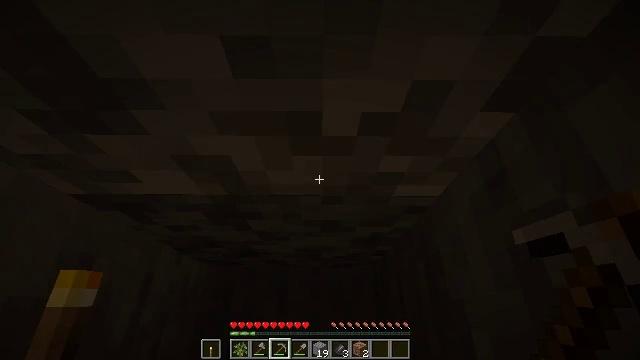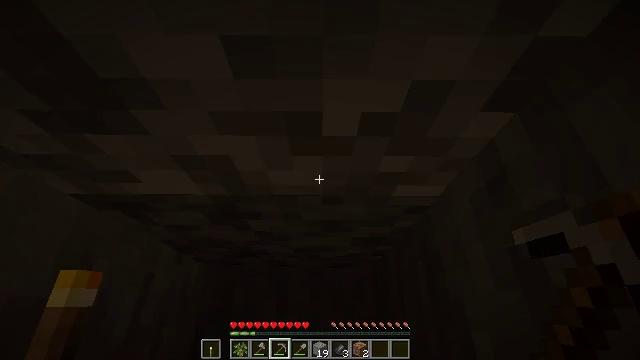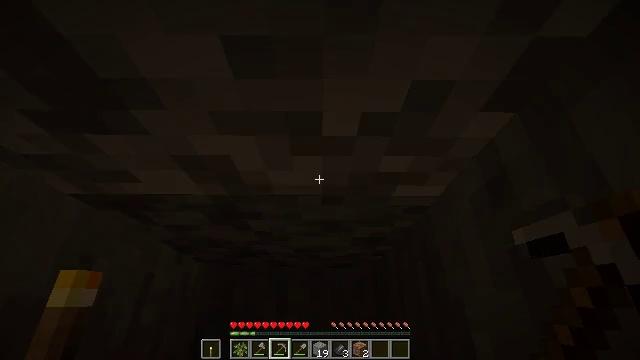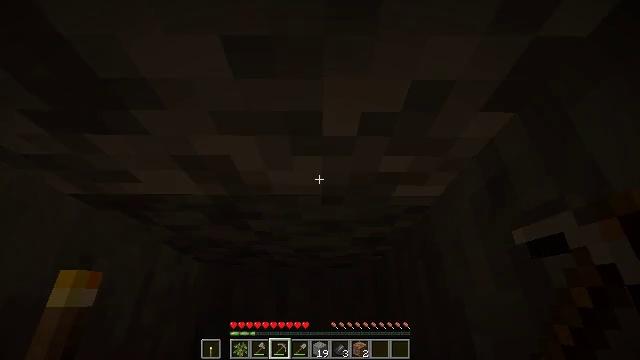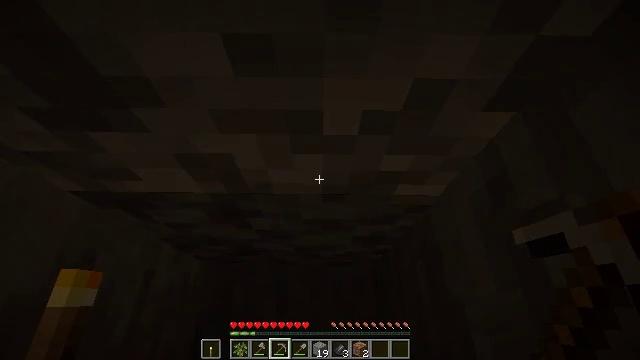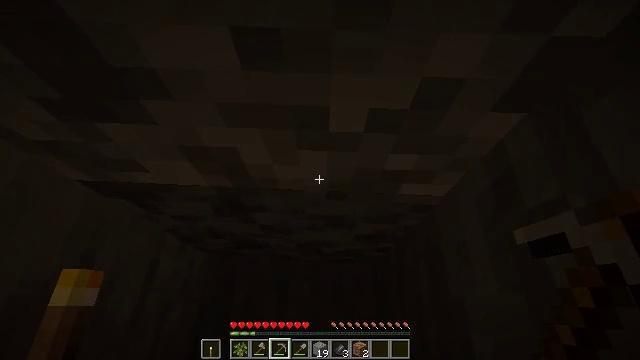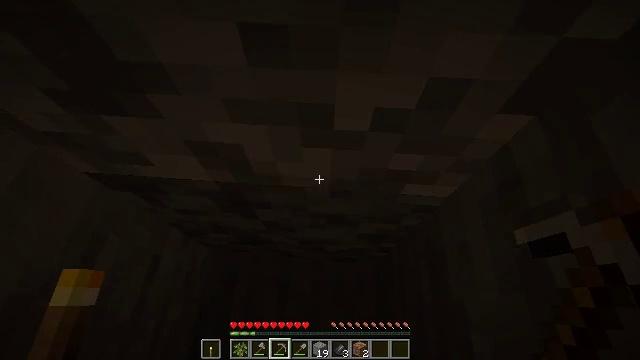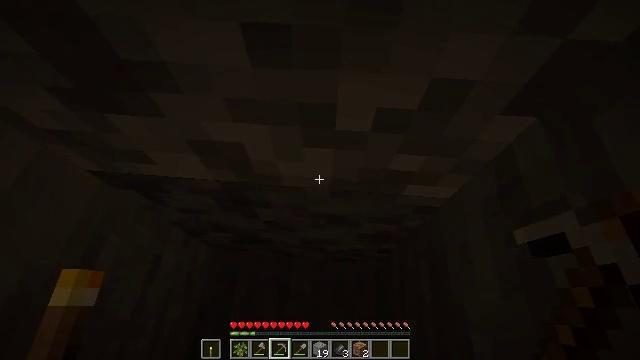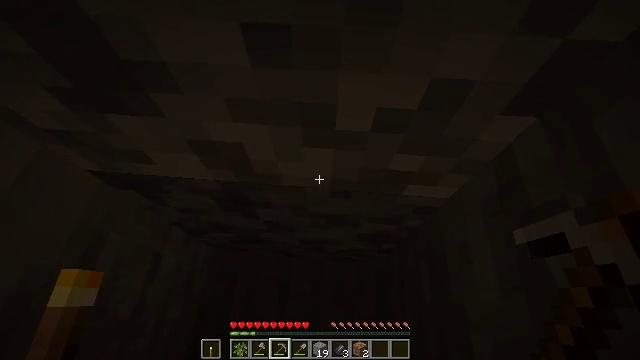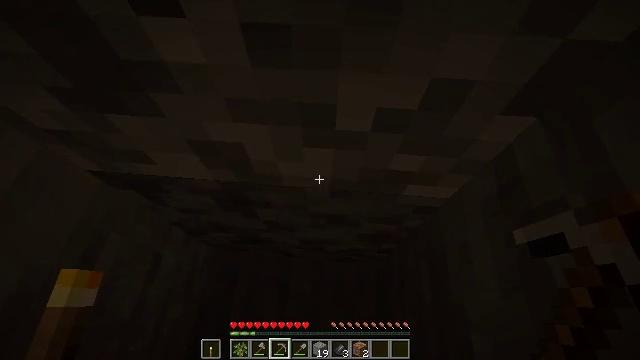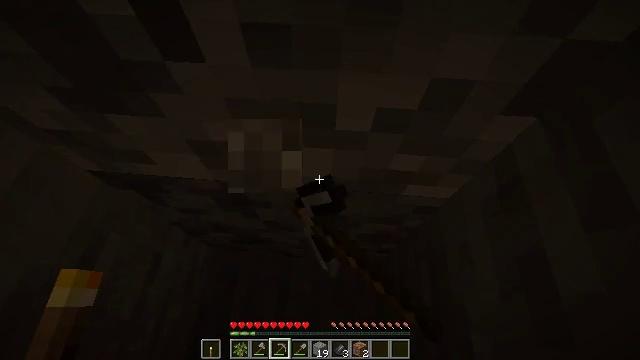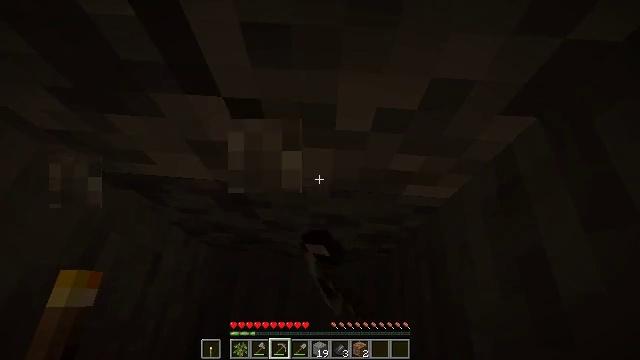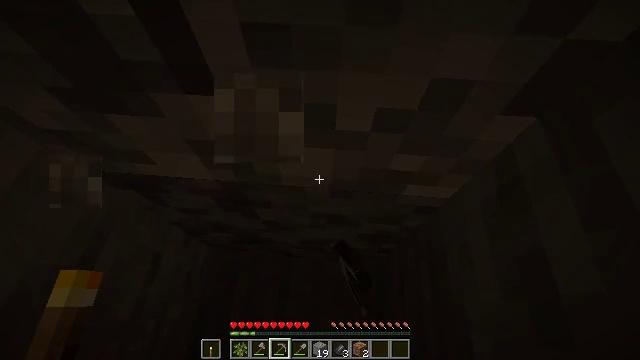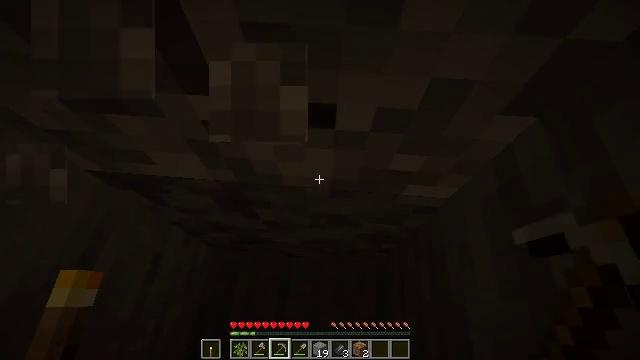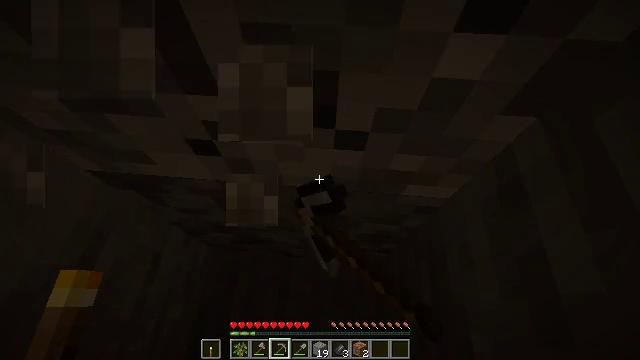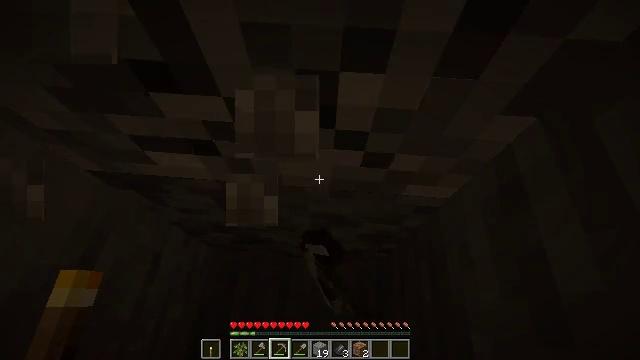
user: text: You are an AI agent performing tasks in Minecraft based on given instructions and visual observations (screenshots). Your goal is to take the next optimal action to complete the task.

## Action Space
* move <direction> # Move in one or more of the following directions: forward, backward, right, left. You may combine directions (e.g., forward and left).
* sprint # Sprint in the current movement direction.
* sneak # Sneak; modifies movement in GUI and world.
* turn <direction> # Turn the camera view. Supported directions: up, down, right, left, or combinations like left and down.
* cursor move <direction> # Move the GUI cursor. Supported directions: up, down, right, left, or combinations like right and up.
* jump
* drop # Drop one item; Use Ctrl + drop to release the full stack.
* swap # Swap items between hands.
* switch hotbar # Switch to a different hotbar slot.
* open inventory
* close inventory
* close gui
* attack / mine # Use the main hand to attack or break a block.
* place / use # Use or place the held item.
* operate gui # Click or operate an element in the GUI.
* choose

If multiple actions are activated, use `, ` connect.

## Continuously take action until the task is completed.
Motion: motion action
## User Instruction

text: Break the stone block.
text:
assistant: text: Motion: no_op
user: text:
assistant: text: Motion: no_op
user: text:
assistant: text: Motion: no_op
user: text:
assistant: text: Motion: no_op
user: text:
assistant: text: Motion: turn left
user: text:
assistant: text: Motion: turn left
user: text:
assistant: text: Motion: no_op
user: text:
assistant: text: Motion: attack / mine
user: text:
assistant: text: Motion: attack / mine
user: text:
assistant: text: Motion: attack / mine
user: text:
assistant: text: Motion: attack / mine
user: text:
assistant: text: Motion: attack / mine
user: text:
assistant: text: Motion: attack / mine
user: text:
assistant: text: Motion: attack / mine
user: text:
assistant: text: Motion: attack / mine
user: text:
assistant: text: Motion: attack / mine
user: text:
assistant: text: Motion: attack / mine
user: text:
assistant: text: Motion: attack / mine
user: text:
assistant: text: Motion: attack / mine
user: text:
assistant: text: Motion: attack / mine
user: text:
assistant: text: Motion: attack / mine
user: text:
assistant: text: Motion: attack / mine
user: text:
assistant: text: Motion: attack / mine
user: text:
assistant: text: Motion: attack / mine
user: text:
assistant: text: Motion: attack / mine
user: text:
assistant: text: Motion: attack / mine
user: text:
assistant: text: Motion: attack / mine
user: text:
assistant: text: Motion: attack / mine
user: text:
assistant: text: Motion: attack / mine
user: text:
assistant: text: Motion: attack / mine